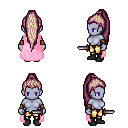
a pixel art fantasy rpg character, female body template, dark elf, purple skin, pink cape, gold greaves, white blonde extra-long topknot hairstyle, cloth bracers, black shoes, dagger, four views (front, back, left, right), 2x2 character sprite sheet, small pixel art, hard edges, no anti-aliasing